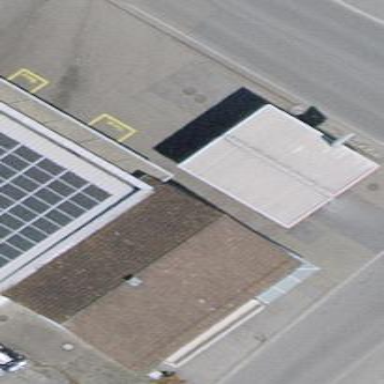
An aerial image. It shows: View of roof of building.